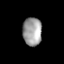
Tissue: lung
Cell type: Epithelial cells
Senescence score: 0.1735
Nuclear area (px): 525
Mean DAPI intensity: 159.674